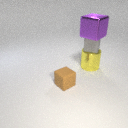
small gray rubber cube above large yellow metal cylinder